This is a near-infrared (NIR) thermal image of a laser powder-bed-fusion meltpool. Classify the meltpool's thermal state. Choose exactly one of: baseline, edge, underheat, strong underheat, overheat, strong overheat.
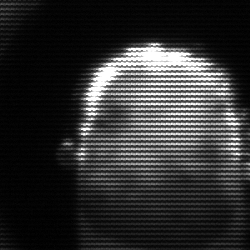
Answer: baseline